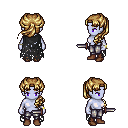
a pixel art fantasy rpg character, female body template, dark elf, purple skin, black tattered cape, metal pants, blonde princess hairstyle, bracelets, brown shoes, dagger, four views (front, back, left, right), 2x2 character sprite sheet, small pixel art, hard edges, no anti-aliasing